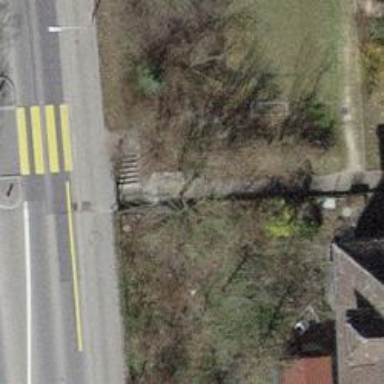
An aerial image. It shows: Road with steps.